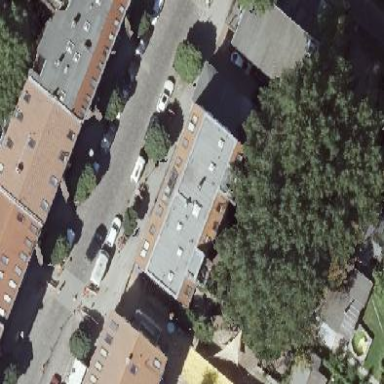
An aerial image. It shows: Apartment building with double saltbox roof shape.